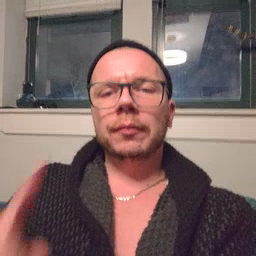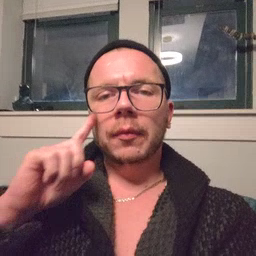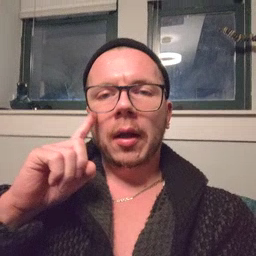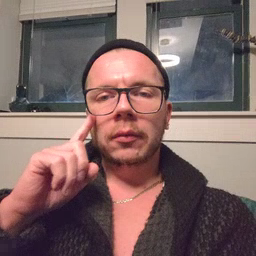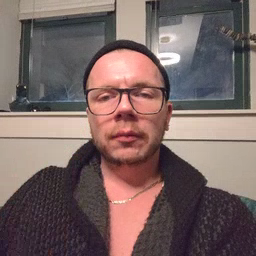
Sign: eye